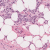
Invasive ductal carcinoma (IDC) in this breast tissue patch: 1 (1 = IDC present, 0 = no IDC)